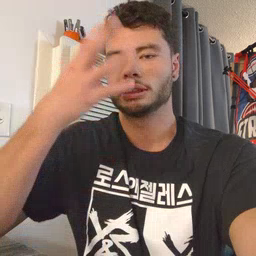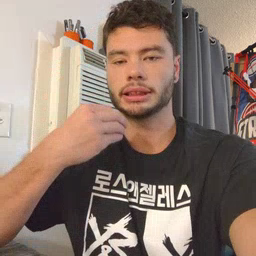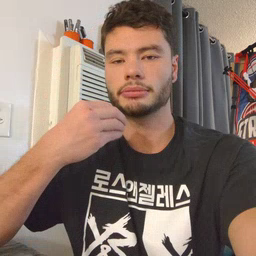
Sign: sleep